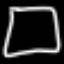
Label: square